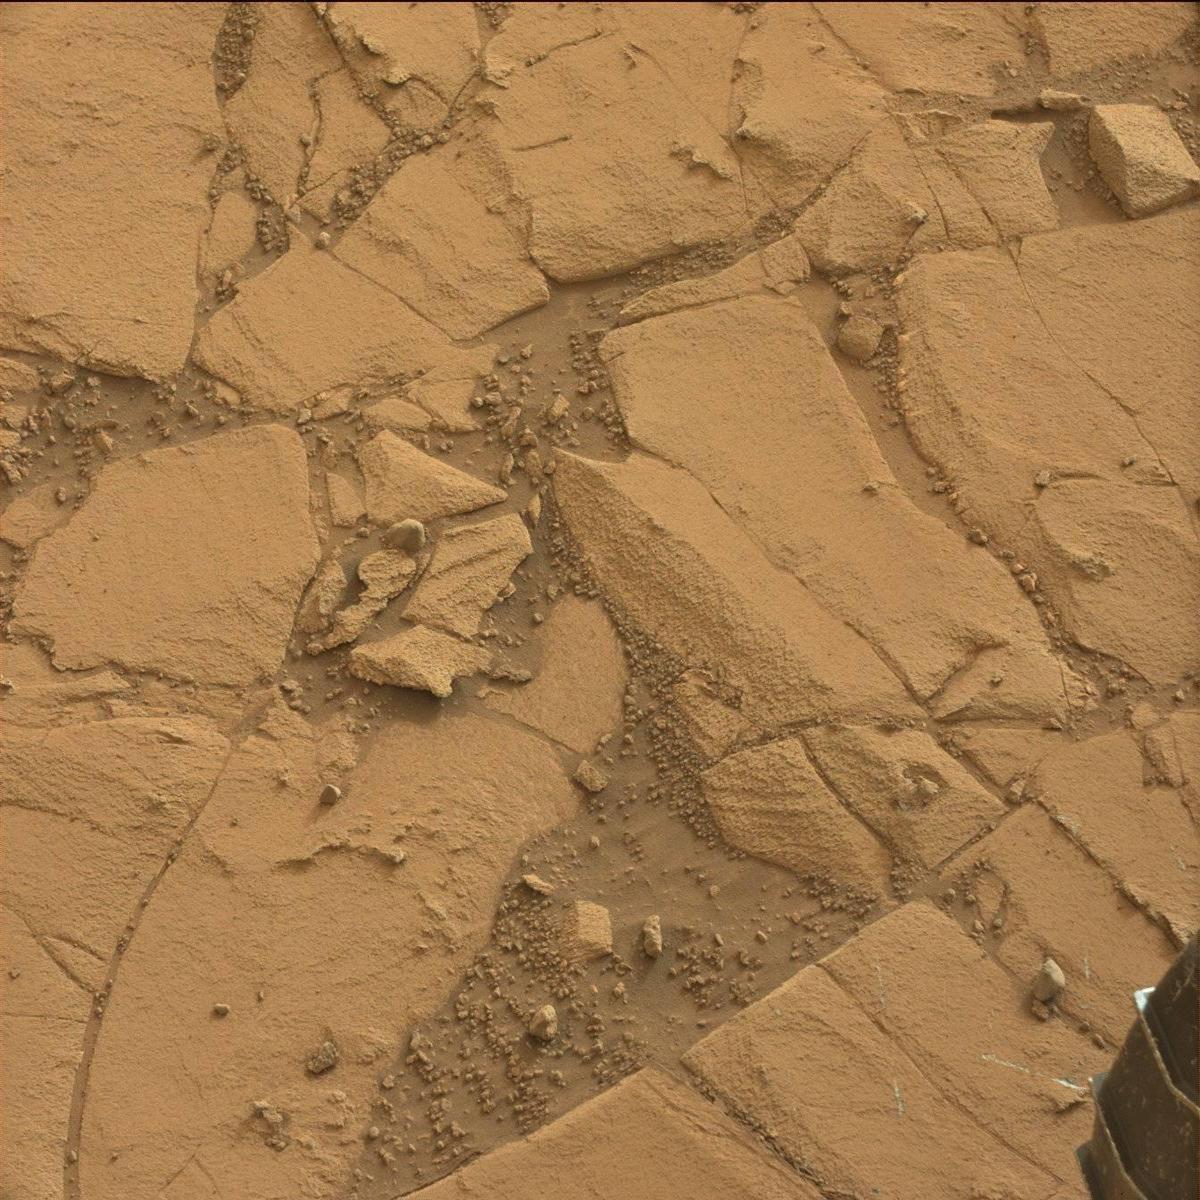
Terrain classes present: Bedrock, Rock, Rover, Sand / Soil